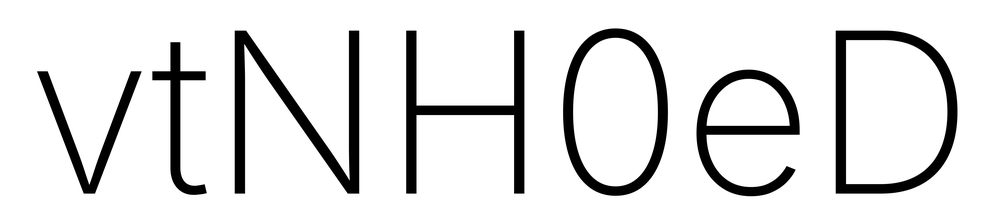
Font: Inter_ExtraLight